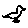
Label: bird